Question: I need to create an html tables without using the table tags or css display:table(and same) properties.
I wrote this html code
'''
<!DOCTYPE html>
<html>
<head>
<meta charset='utf-8'>
<title>Creating div tables</title>
<link rel="stylesheet" type="text/css" href="flex.css">
<script type="text/javascript" src="jquery-1.11.2.js"></script>
</head>
<body>
<div class="tbl"></div>
<script type="text/javascript">
for (var i = 0; i < 5; i++) {
$('.tbl').append('<div class="rw"></div>');
};
for (var i = 0; i < 8; i++) {
$('.rw').append('<div class="col col'+i.toString()+'">'+Math.random().toString()+'</div>');
};
</script>
</body>
</html>
'''
And this css:
'''
.tbl {
background-color: yellow;
display: flex;
flex-flow:column;
position: relative;
width: 80%;
left: 10%;
}
.rw {
background-color: rgb(197, 253, 255);
display: flex;
flex-flow:row;
resize:both;
}
.col {
border-style: solid;
border-color: black;
overflow: hidden;
display: inline-block;
}
'''
Now, i need to do such, that if in a cell there is an overflow, the table perform a resizing of whole raw and/or column according to next scheme.

At this moment only the raw resizing works.
How to implement the whole column resizing? Can i perform it only using CSS? Or I have to use JavaScript/Jquery?
Thanks.
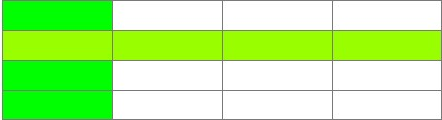
Answer: I'm a bit confused on what you need, but you can use a set of flexbox containers with flexible children to make a grid that adjusts to the amount of content in each child cell:

'''
body{ background-color: ivory; }
#container{width:400px;}
.Grid {
display: flex;
}
.Grid-cell {
flex: 1 1 auto;
border:1px solid green;
}
'''
'''
<div id='container'>
<div class="Grid">
<div class="Grid-cell">Lorem Ipsum is simply dummy text of the printing and typesetting industry. Lorem Ipsum has been the industry's standard dummy text ever since the 1500s, when an unknown printer took a galley of type and scrambled it to make a type specimen book</div>
<div class="Grid-cell">A small bit of text.</div>
<div class="Grid-cell">A small bit of text.</div>
</div>
<div class="Grid">
<div class="Grid-cell">A small bit of text.</div>
<div class="Grid-cell">A small bit of text.</div>
<div class="Grid-cell">A small bit of text.</div>
</div>
<div class="Grid">
<div class="Grid-cell">A small bit of text.</div>
<div class="Grid-cell">A small bit of text.</div>
<div class="Grid-cell">Lorem Ipsum is simply dummy text of the printing and typesetting industry. Lorem Ipsum has been the industry's standard dummy text ever since the 1500s, when an unknown printer took a galley of type and scrambled it to make a type specimen book</div>
</div>
</div>
'''